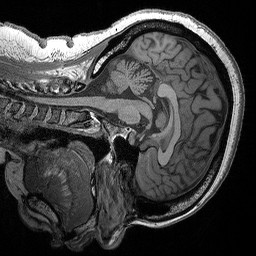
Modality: T1w
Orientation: sagittal
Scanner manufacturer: siemens
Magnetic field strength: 3 T
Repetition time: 2.3 s
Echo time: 0.00298 s